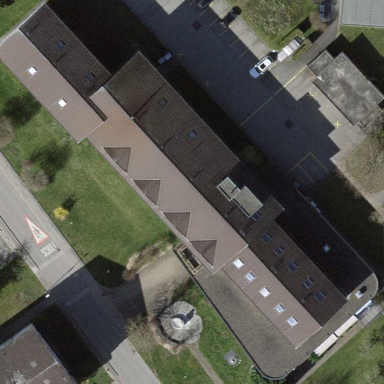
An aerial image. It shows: Nursing home building.